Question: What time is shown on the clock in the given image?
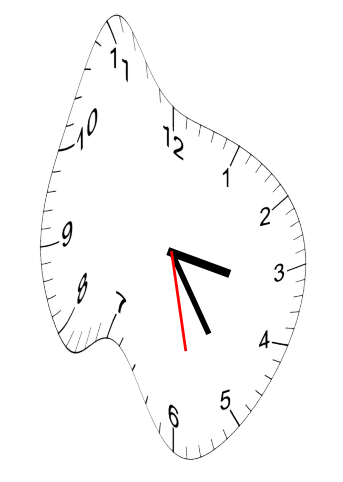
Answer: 03:24:28